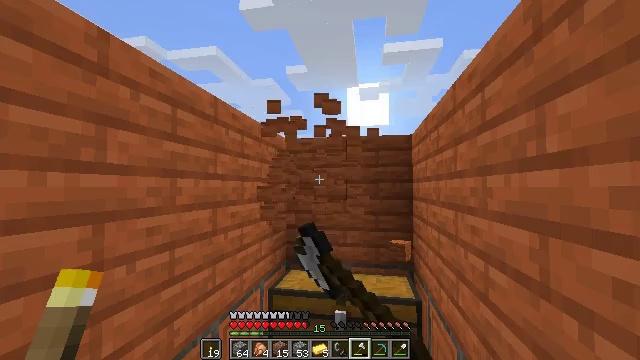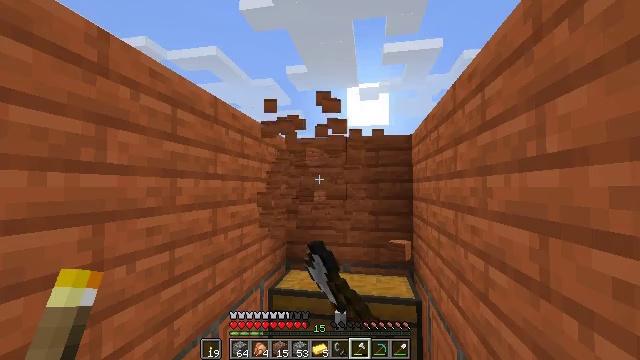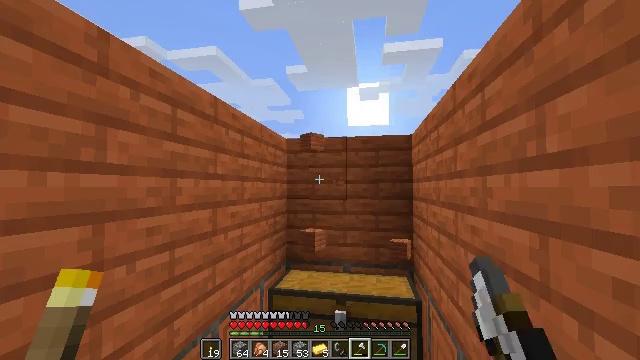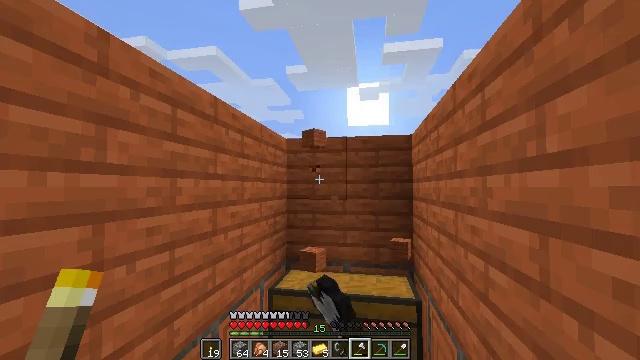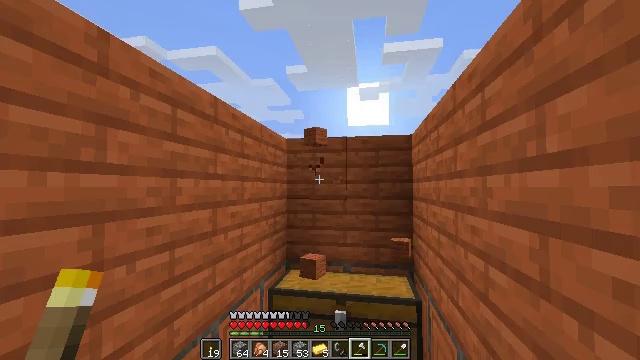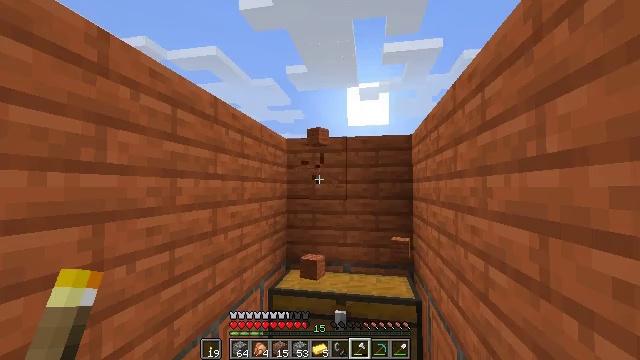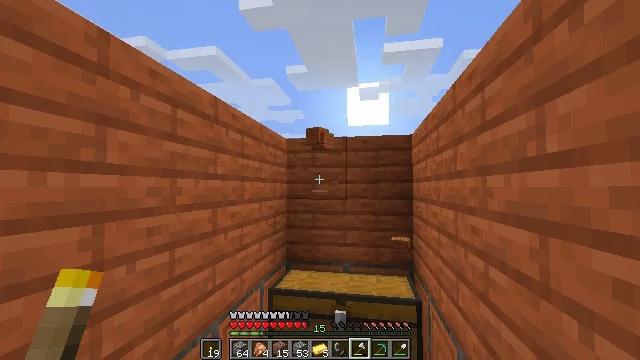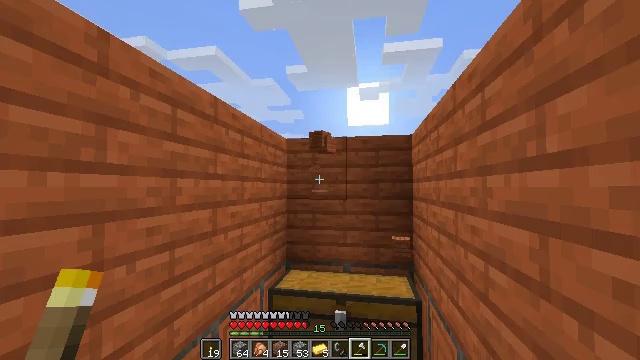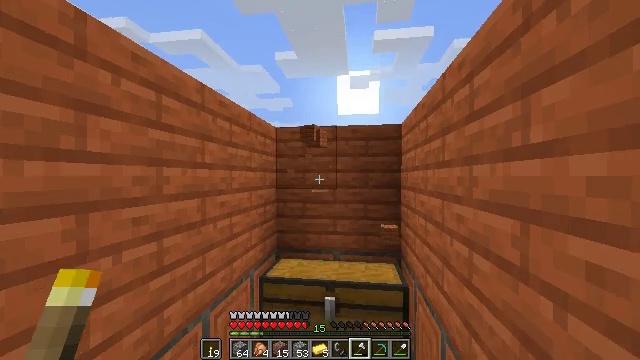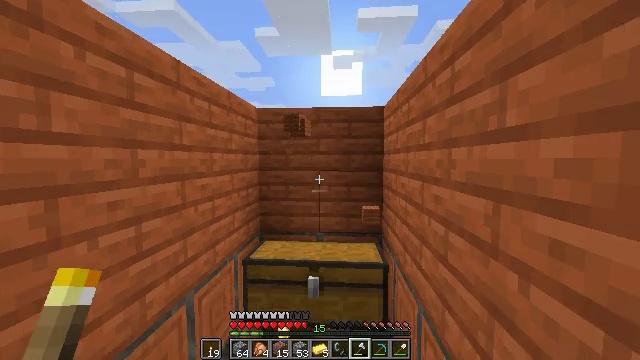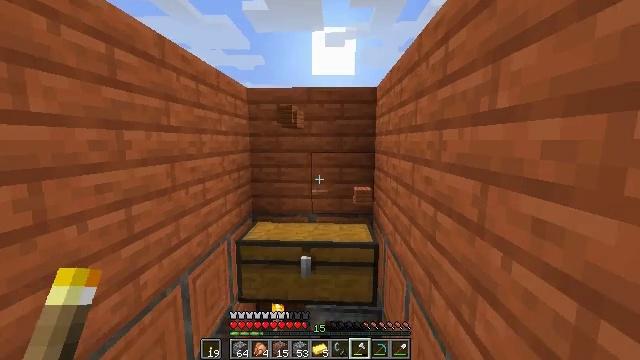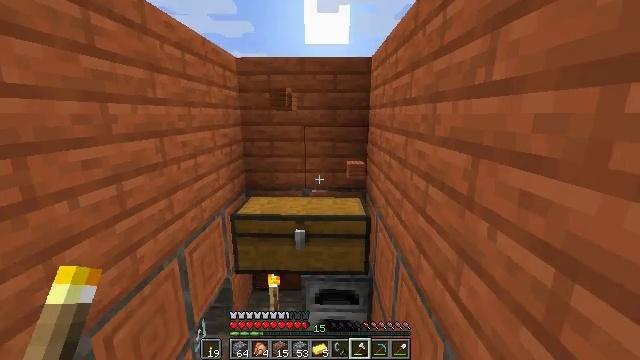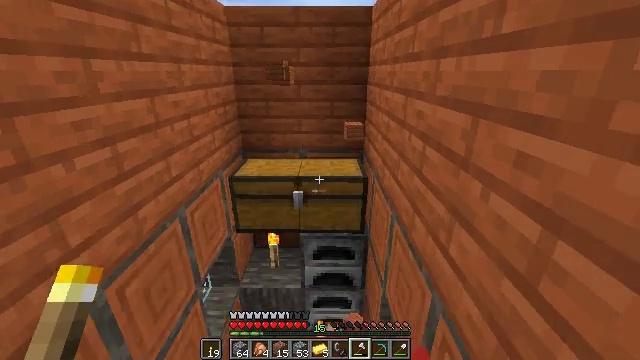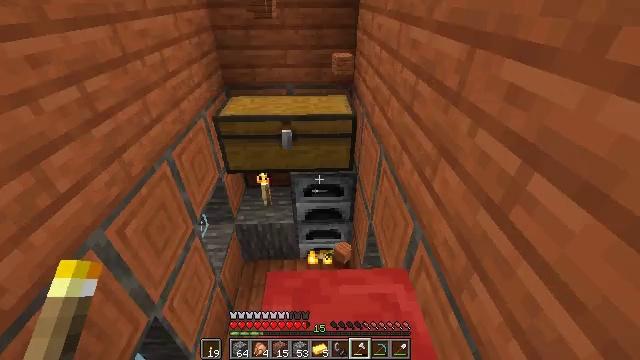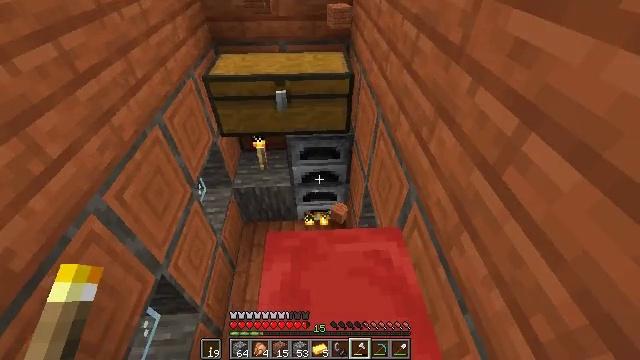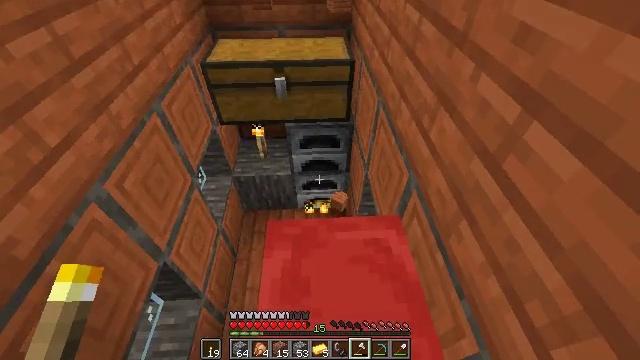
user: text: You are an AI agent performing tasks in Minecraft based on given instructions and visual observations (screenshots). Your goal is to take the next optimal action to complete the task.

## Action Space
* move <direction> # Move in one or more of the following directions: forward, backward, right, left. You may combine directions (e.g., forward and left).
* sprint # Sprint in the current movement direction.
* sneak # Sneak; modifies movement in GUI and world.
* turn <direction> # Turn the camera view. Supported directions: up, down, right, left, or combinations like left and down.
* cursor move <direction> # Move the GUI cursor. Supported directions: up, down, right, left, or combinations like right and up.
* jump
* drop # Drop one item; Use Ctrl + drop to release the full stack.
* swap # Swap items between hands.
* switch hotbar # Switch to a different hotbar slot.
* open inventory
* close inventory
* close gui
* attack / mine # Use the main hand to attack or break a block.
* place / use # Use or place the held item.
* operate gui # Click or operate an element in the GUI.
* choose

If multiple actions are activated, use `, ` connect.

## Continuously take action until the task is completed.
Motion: motion action
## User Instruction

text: Turn your acacia planks into an acacia slab.
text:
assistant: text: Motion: attack / mine
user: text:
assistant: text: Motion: attack / mine
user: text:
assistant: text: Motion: attack / mine
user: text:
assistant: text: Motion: attack / mine
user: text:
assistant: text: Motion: attack / mine
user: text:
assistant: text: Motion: no_op
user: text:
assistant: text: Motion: no_op
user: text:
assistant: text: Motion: turn right and down
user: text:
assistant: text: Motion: turn right and down
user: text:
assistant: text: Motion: turn right and down
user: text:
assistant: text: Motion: turn right and down
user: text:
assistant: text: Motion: turn down
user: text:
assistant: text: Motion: turn right and down
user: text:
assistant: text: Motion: turn right and down
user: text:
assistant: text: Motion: turn down
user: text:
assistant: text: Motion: turn down
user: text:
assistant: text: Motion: turn left and down
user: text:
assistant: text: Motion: turn down
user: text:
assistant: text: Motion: turn down
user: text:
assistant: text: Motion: turn down
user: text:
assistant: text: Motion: turn down
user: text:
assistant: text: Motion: no_op
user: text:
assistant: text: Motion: no_op
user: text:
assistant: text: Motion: turn up
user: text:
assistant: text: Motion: turn up
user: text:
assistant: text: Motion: turn up
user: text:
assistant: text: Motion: turn up
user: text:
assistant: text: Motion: no_op
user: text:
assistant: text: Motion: no_op
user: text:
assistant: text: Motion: no_op